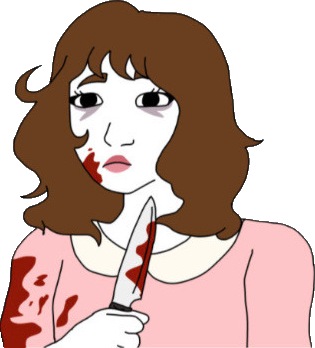
Label: 5_Doomer_Girl